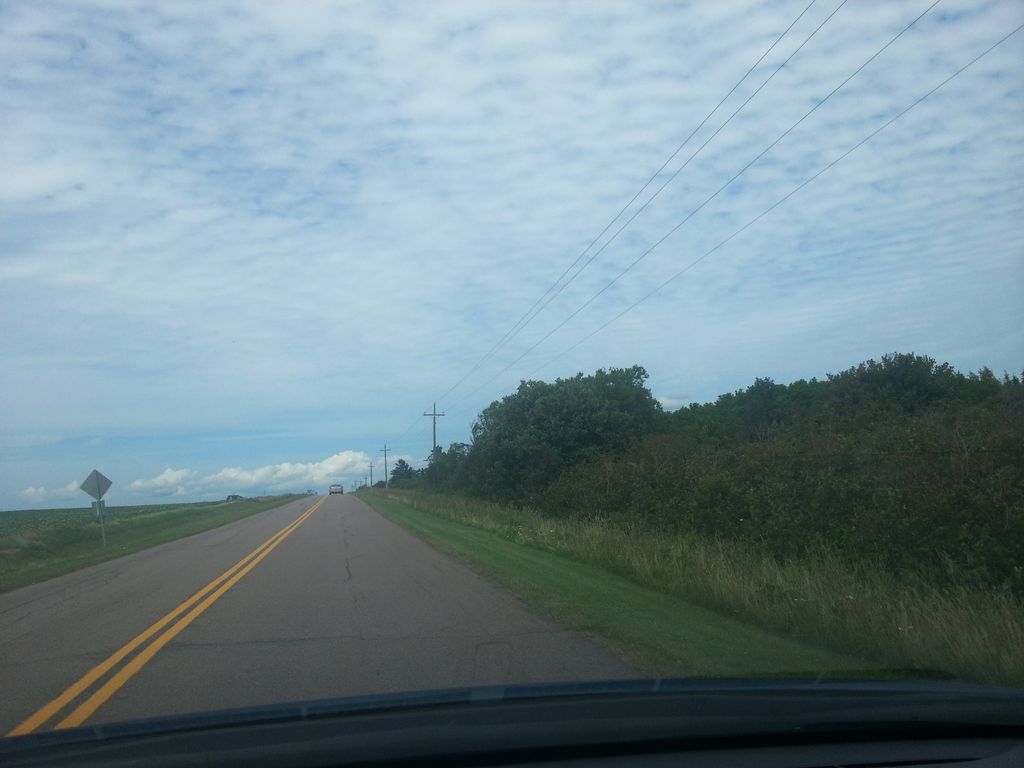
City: charlottetown